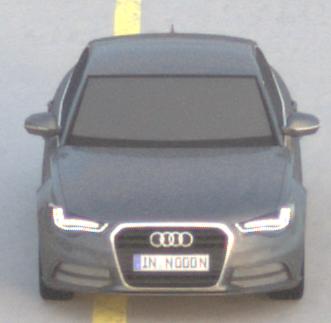
Make: Audi
Model: A6 2.0 TFSI
Detailed model: A6 (C7) Limousine
Model produced from: 2011/10
Model produced until: 2014/09
Doors: 4
Color: gray
Road condition: dry road
Daytime: sunrise or sunset
Contrast: low contrast